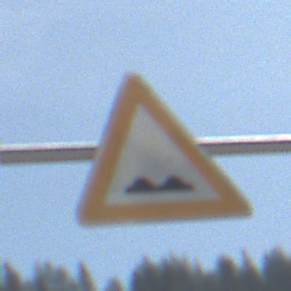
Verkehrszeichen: UnebeneFahrbahn
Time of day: Midday
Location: Outdoor (Nature)
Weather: PartlyCloudy
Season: NotSpecified
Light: Natural